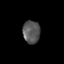
Tissue: skin
Cell type: Epithelial cells
Senescence score: 0.2665
Nuclear area (px): 382
Mean DAPI intensity: 88.55